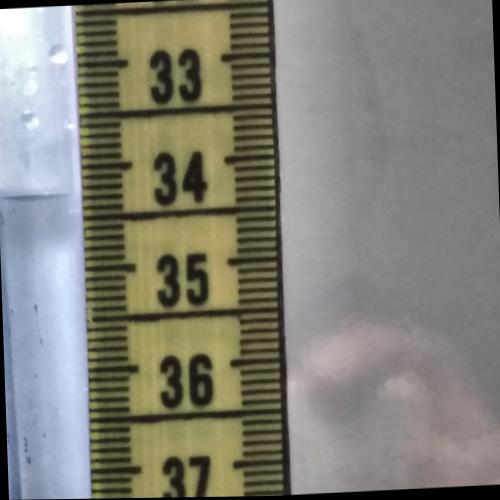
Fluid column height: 34.3 cm